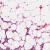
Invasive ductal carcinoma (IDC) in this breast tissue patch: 1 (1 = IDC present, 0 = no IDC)